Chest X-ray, PA view. Patient: 55 years old, sex F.
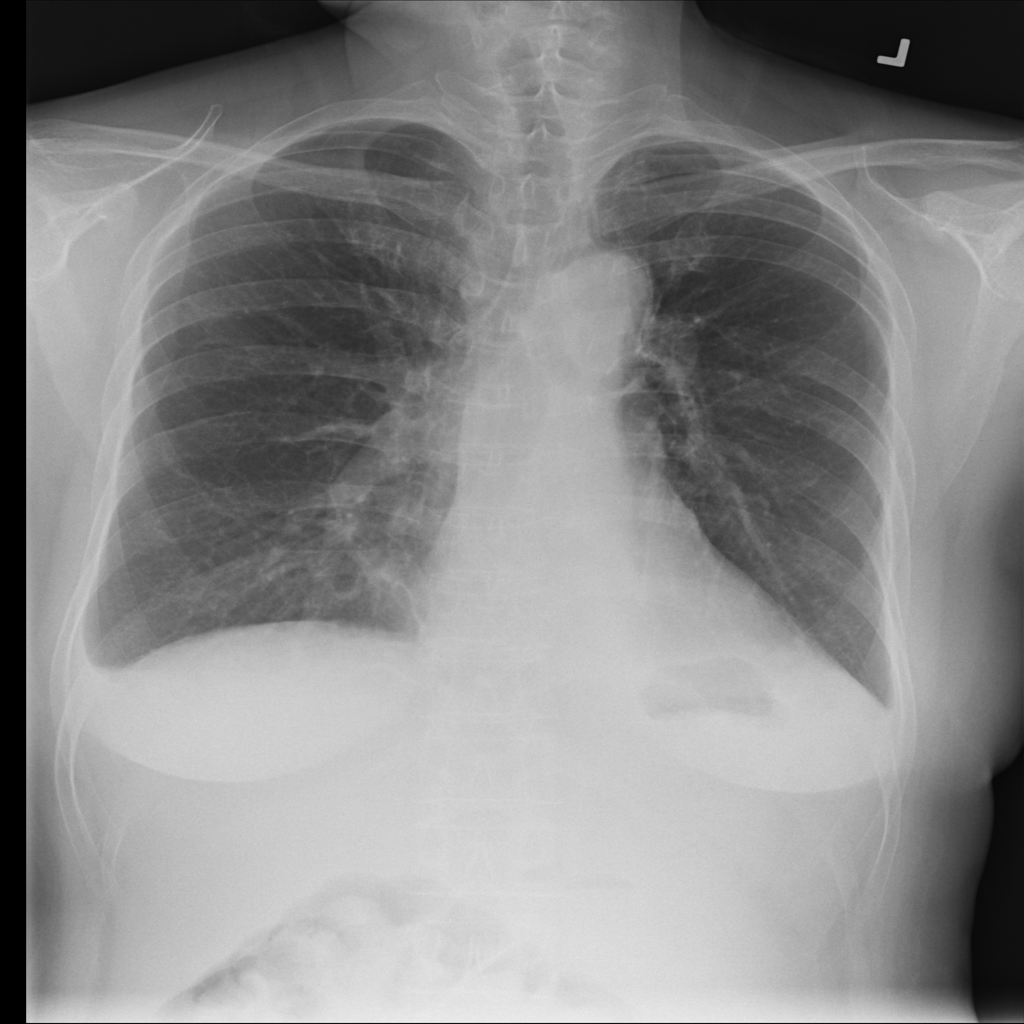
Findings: Effusion